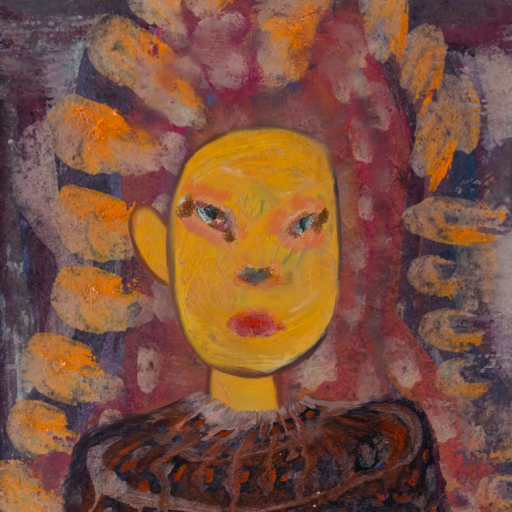
Background: Doll, Head And Neck Front: After_Raid, Face Front: Boggyland, Bust: Hypocrite, Hair Front: Blank, Head Accessory: Blank, Second Necklace: Blank, Necklace: Blank, Baby: Blank